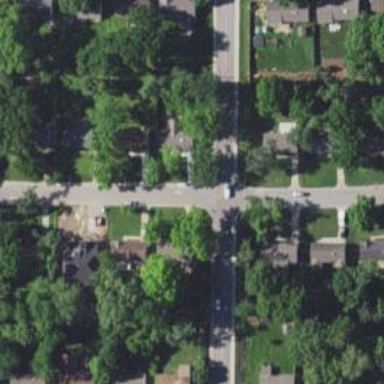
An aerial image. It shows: Unmarked road crossing.